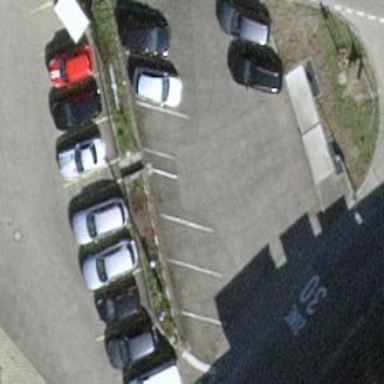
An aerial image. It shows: Parking area with surface.